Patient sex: F
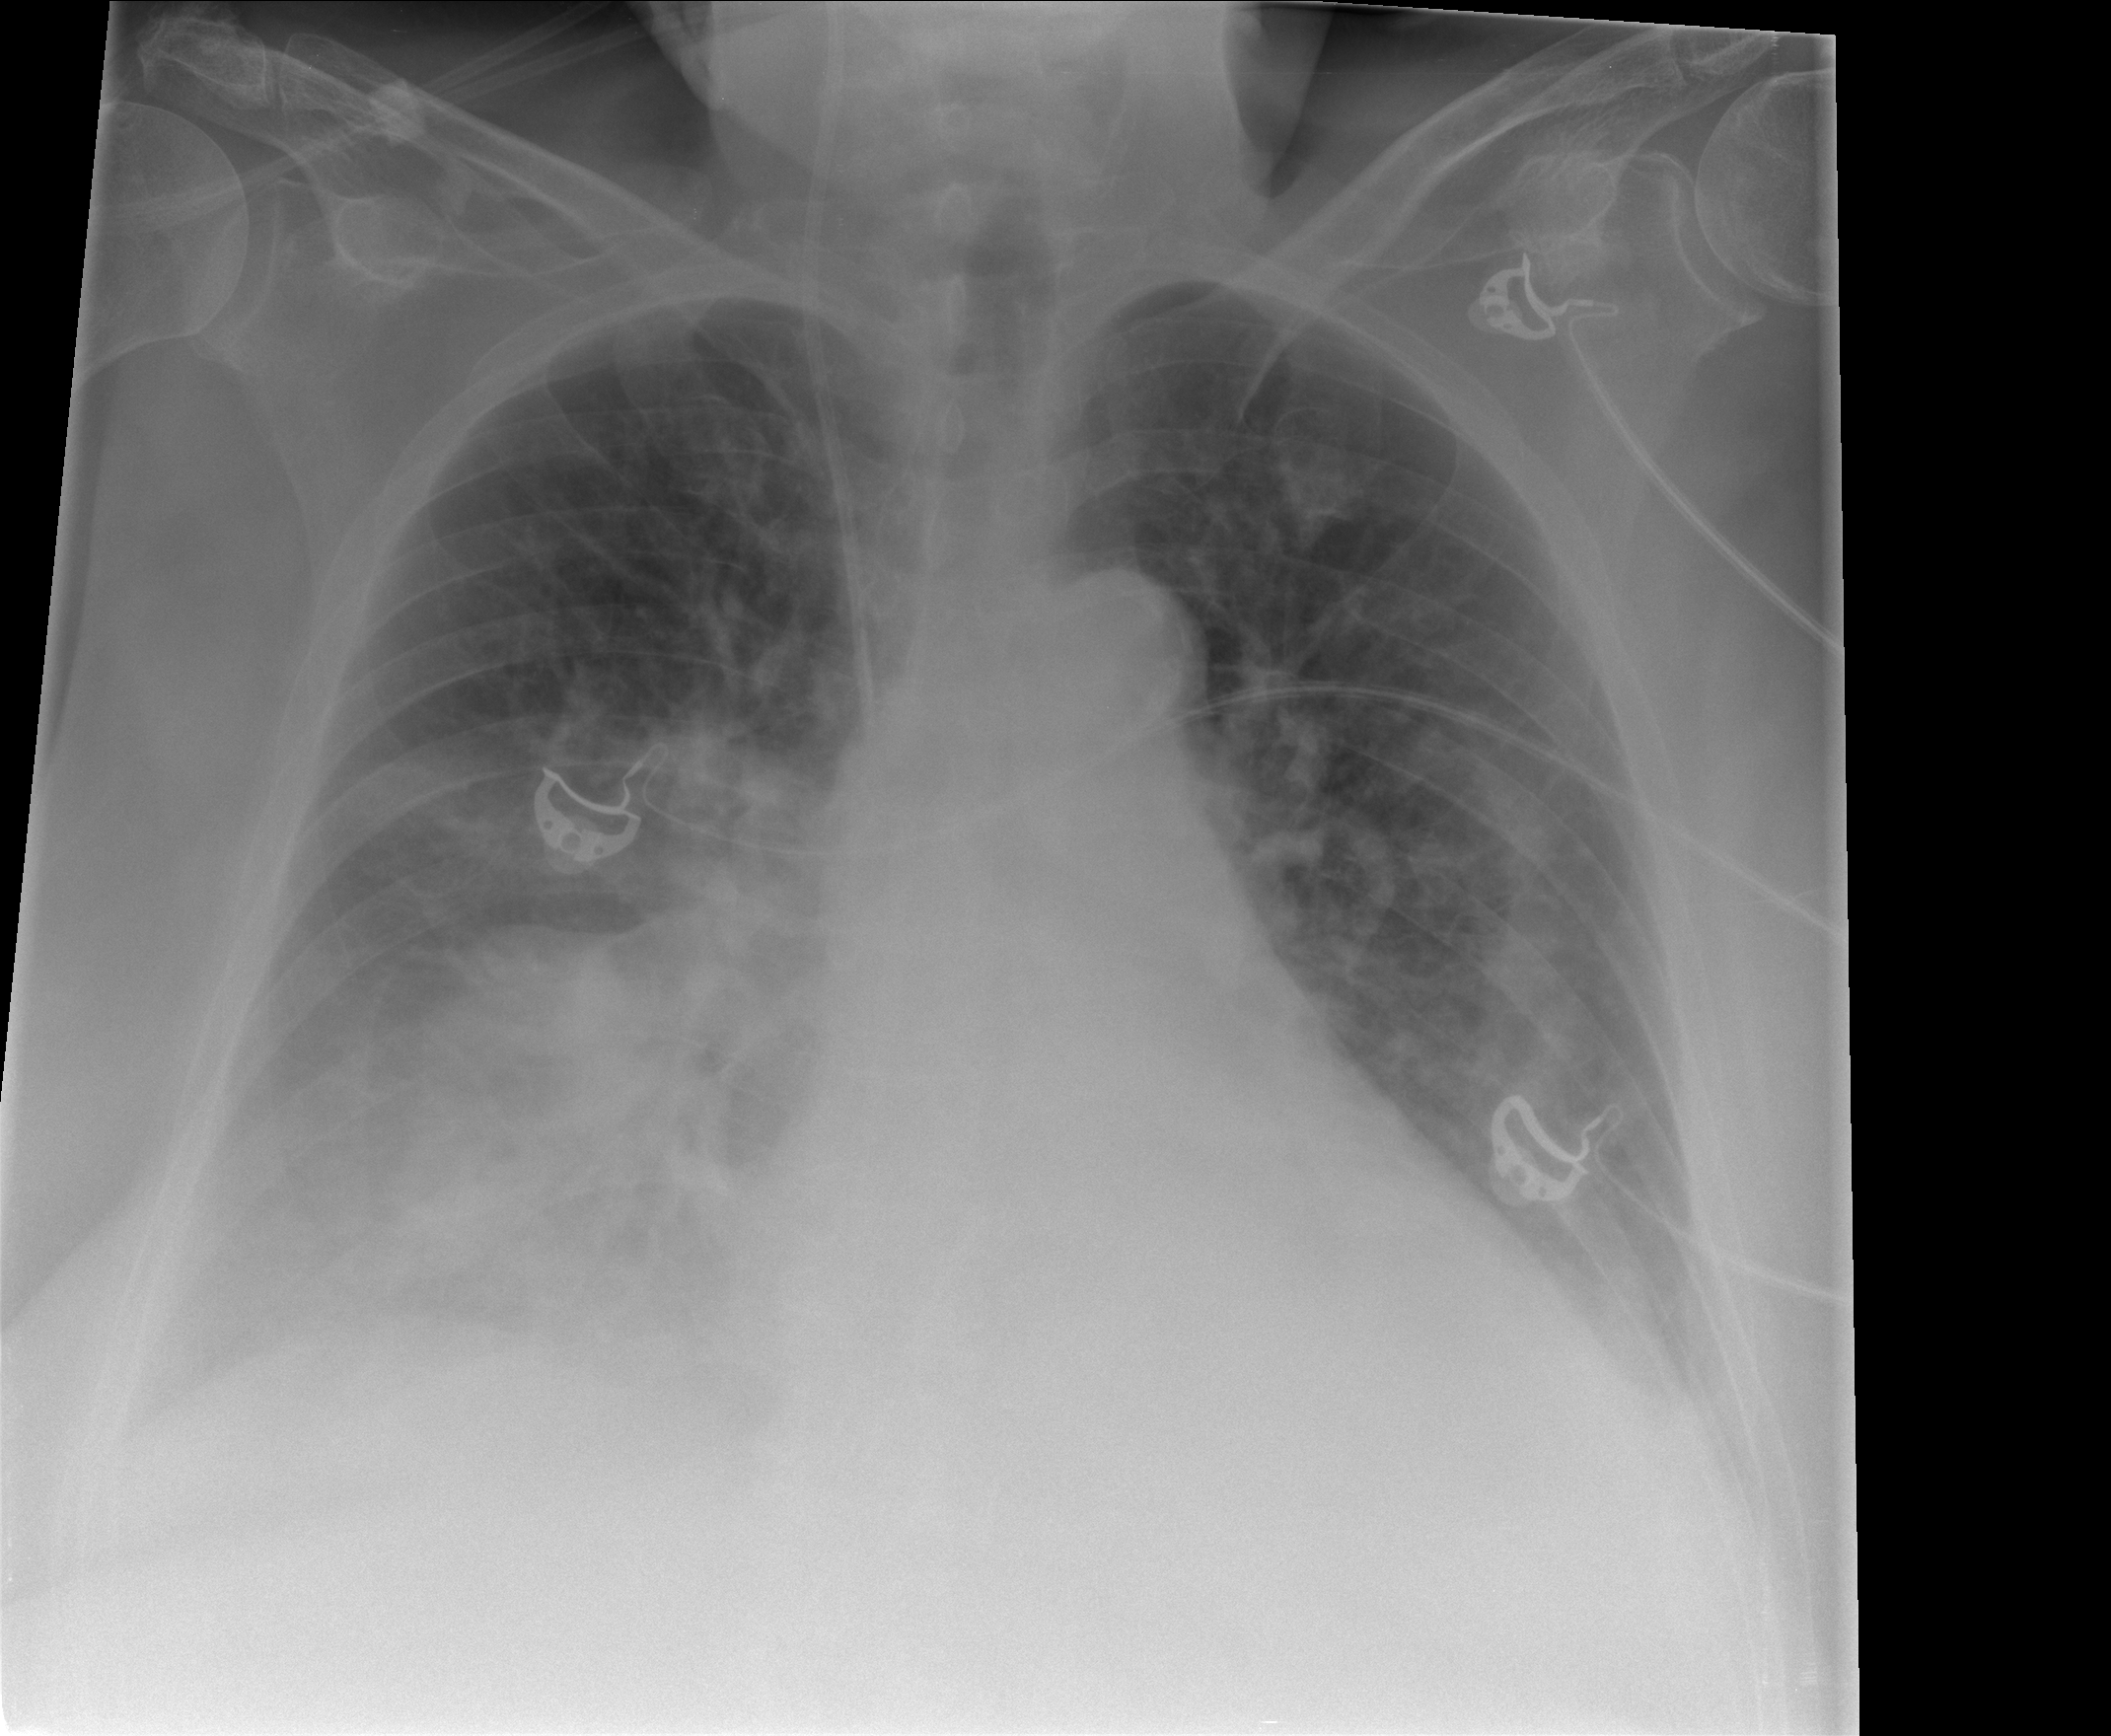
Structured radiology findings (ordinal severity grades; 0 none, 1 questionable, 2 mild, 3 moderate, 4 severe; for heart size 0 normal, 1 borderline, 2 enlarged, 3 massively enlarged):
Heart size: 0
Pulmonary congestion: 2
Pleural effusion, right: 3
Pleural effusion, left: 2
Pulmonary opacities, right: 2
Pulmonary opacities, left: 2
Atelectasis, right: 3
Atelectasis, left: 2